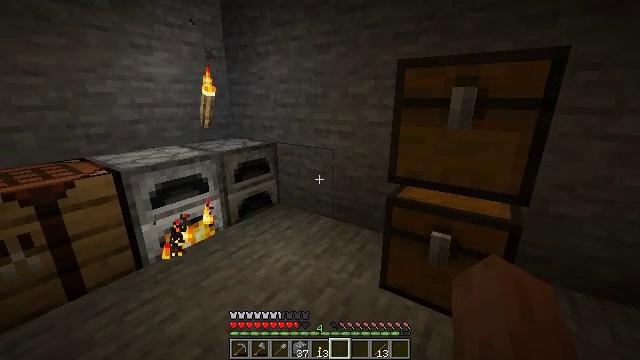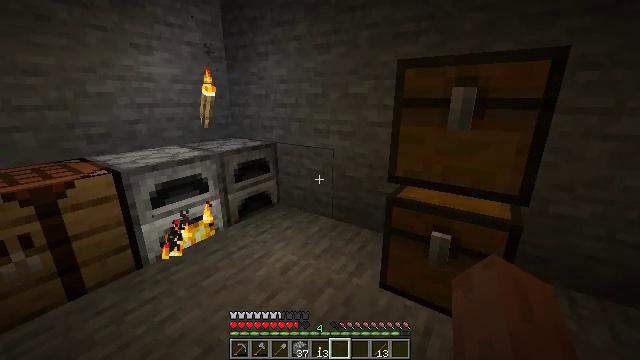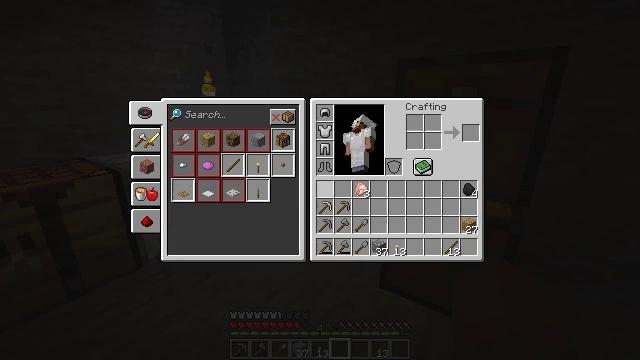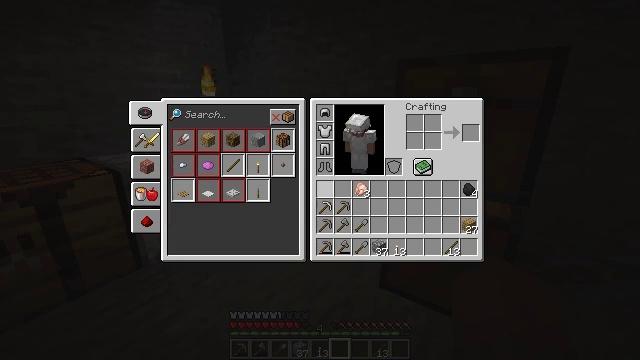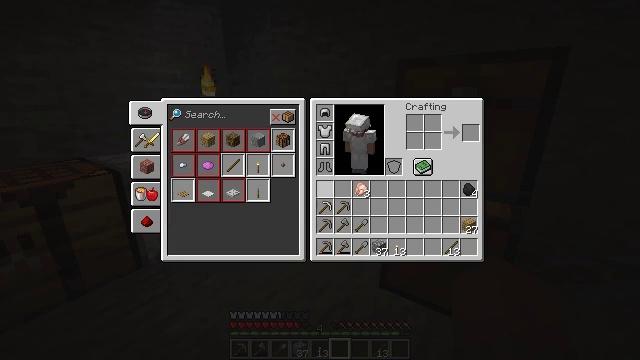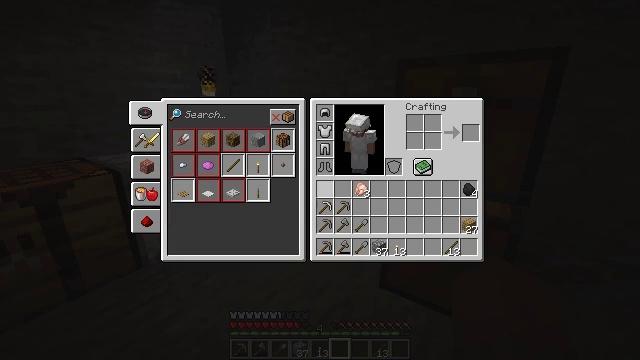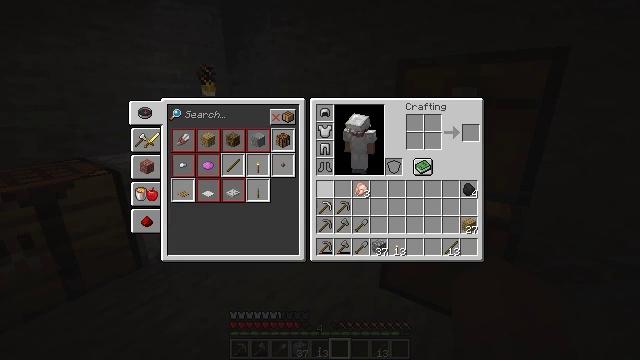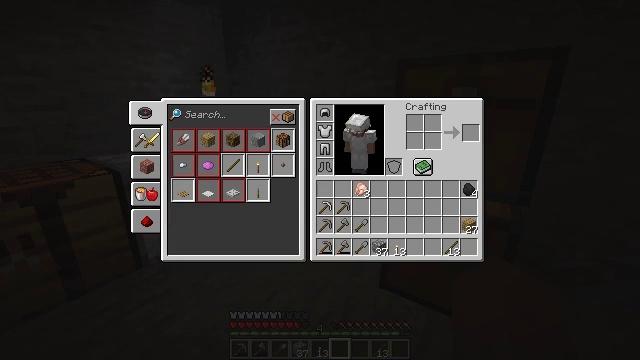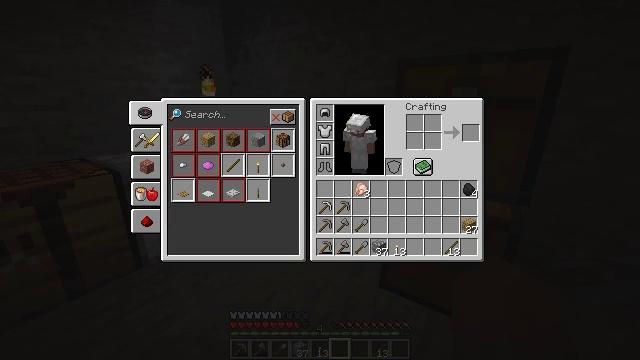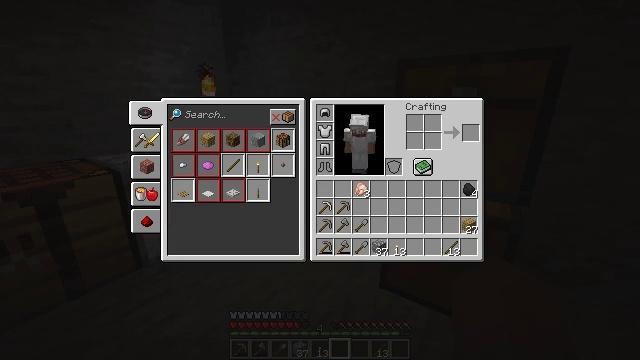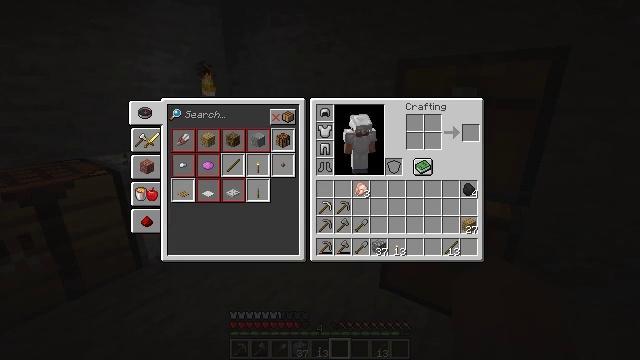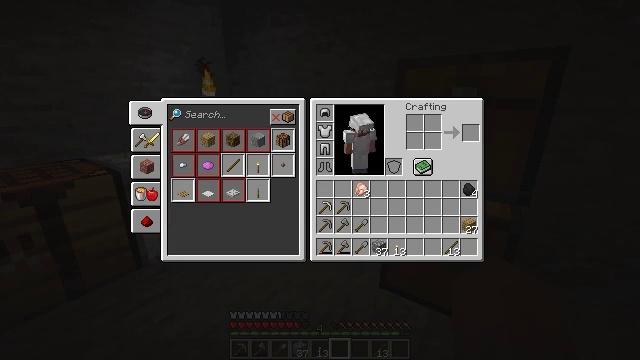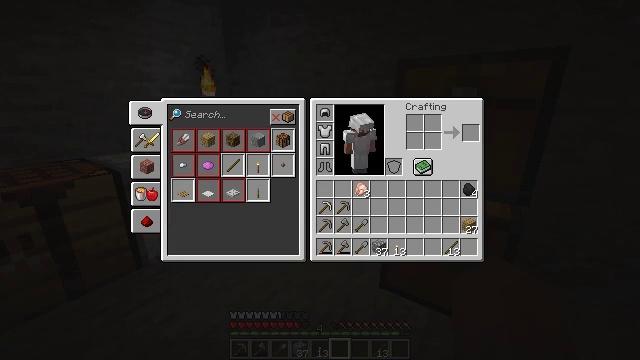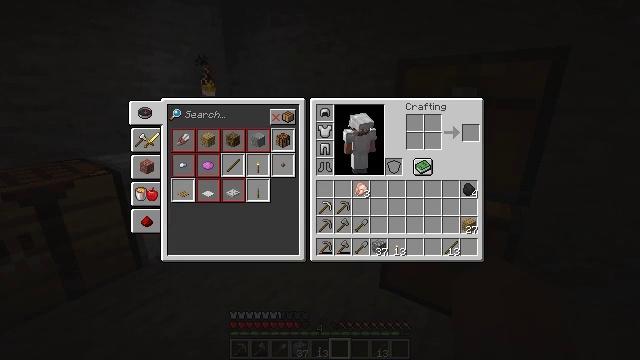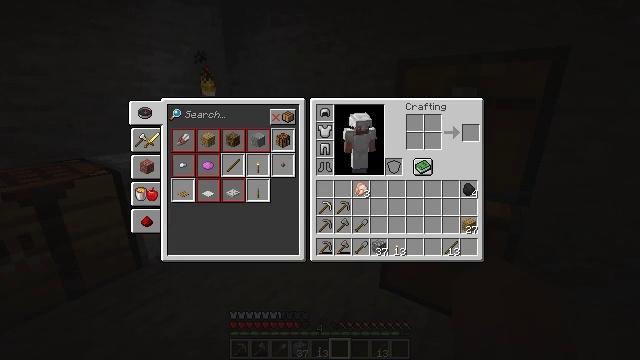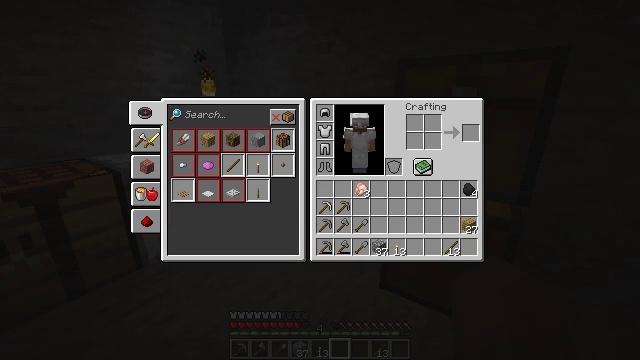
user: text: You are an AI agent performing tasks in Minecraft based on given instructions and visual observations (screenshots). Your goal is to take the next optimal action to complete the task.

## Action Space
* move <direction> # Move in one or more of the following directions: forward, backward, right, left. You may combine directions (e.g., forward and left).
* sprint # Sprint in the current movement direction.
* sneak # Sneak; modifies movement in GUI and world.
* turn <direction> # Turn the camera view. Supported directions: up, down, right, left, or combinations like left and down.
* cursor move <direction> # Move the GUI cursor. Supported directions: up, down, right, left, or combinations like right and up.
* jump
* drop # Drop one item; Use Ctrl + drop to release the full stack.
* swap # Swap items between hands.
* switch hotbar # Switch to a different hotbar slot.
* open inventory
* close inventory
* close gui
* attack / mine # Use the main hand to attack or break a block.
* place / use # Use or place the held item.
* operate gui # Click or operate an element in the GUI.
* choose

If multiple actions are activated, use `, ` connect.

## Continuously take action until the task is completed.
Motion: motion action
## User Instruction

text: Put iron ore in the furnace to get an iron ingot.
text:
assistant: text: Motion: no_op
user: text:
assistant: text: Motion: open inventory
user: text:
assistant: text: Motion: open inventory
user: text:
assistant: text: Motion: open inventory
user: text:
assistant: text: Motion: no_op
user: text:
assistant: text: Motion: no_op
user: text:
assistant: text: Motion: cursor move right
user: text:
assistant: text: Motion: cursor move right
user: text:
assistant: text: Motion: cursor move right
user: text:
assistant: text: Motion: cursor move right
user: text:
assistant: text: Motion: cursor move right
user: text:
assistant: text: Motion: no_op
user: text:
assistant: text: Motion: cursor move left and up
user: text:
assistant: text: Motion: cursor move left and up
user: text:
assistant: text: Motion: cursor move left
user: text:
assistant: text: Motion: cursor move up
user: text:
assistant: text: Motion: no_op
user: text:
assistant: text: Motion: no_op
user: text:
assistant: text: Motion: no_op
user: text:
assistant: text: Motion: cursor move down
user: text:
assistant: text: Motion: cursor move down
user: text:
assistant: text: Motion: cursor move down
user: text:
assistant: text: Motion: no_op
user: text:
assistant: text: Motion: no_op
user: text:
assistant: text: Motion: no_op
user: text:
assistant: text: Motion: no_op
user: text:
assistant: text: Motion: cursor move right
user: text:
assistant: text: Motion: cursor move right
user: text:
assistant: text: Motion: cursor move right
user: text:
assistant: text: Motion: no_op